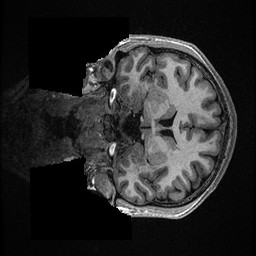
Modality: T1w
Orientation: coronal
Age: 22
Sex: male
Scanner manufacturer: ge
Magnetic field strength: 3 T
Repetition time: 0.006952 s
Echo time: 0.00292 s